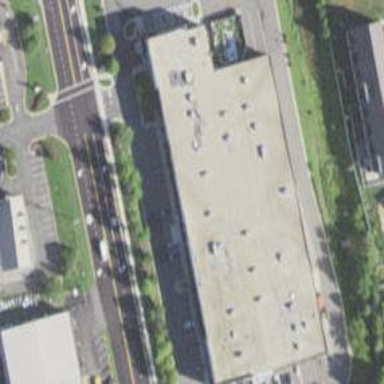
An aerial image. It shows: Building that houses furniture shop.